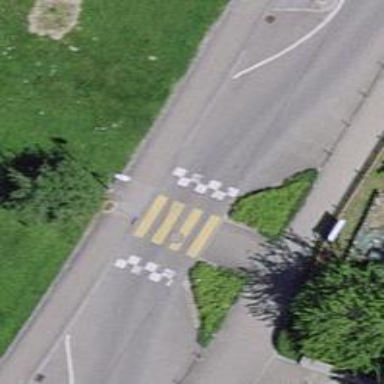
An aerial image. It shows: Marked zebra crossing on the road.